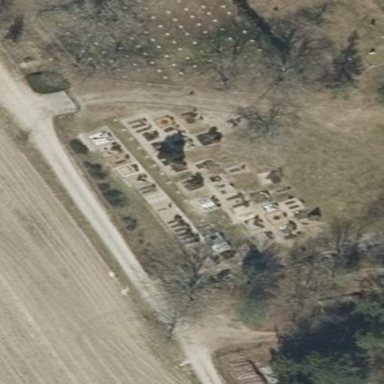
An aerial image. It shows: Cemetery.